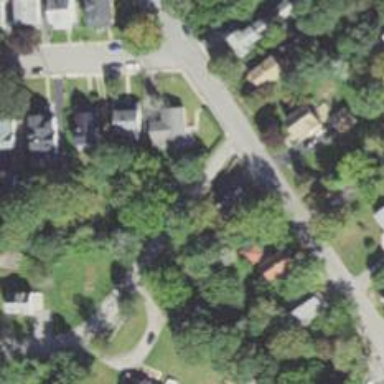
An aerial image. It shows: Residential driveway serving as service road.